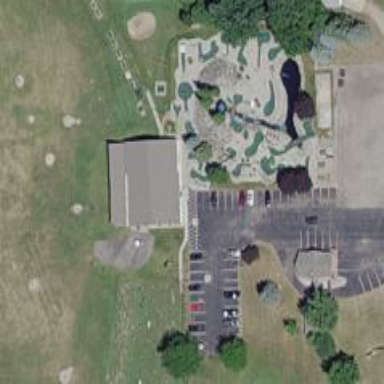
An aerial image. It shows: Golf clubhouse.